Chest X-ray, AP view. Patient: 63 years old, sex M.
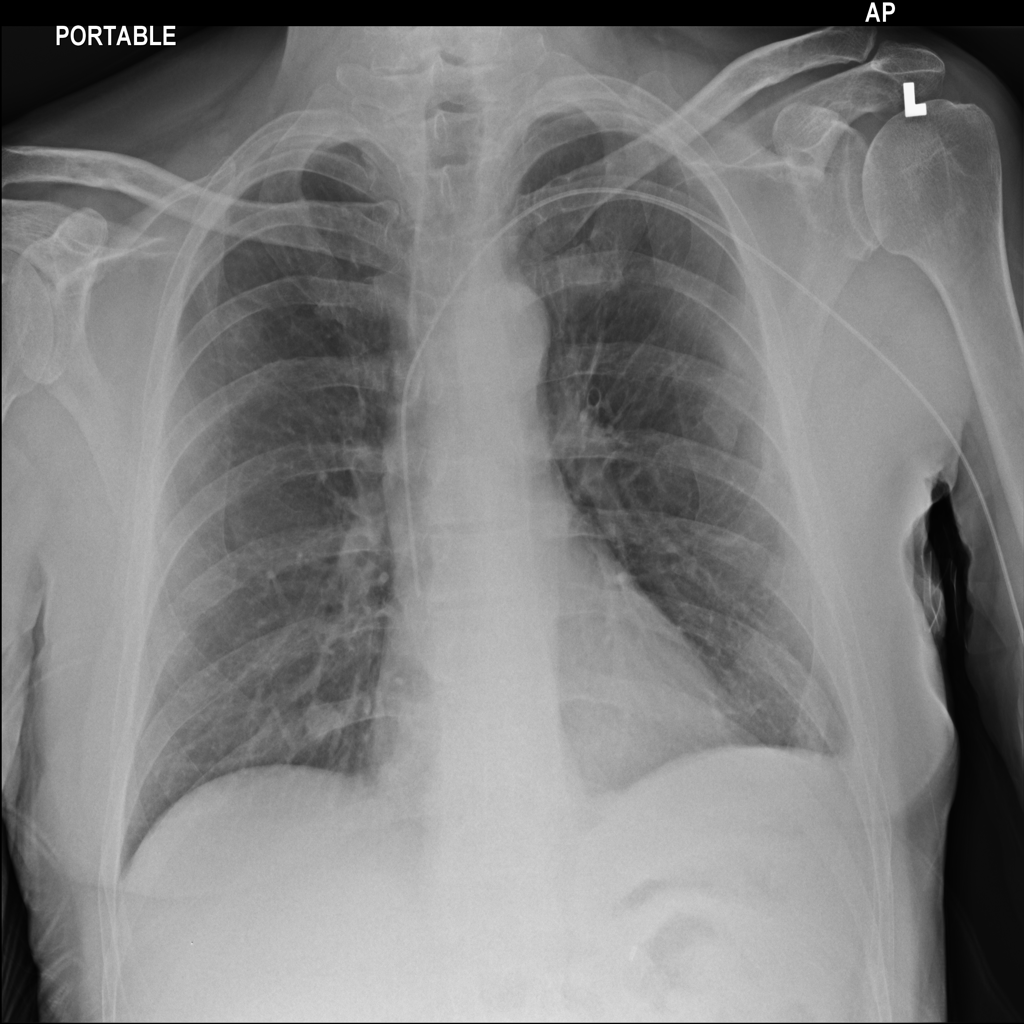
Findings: No Finding